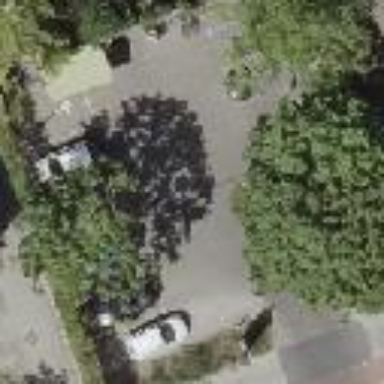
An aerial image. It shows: Parking area surfaced with paving stones.